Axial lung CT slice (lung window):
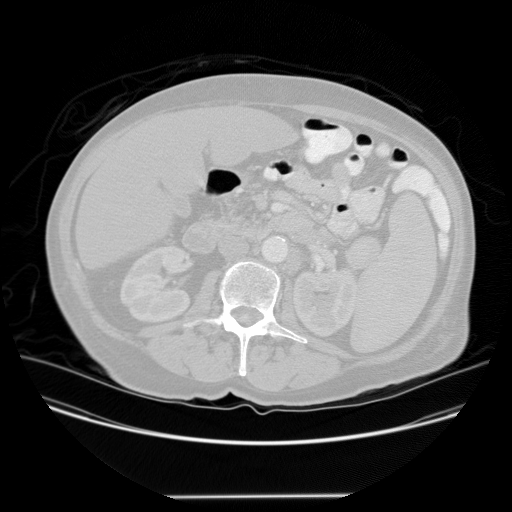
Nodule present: no